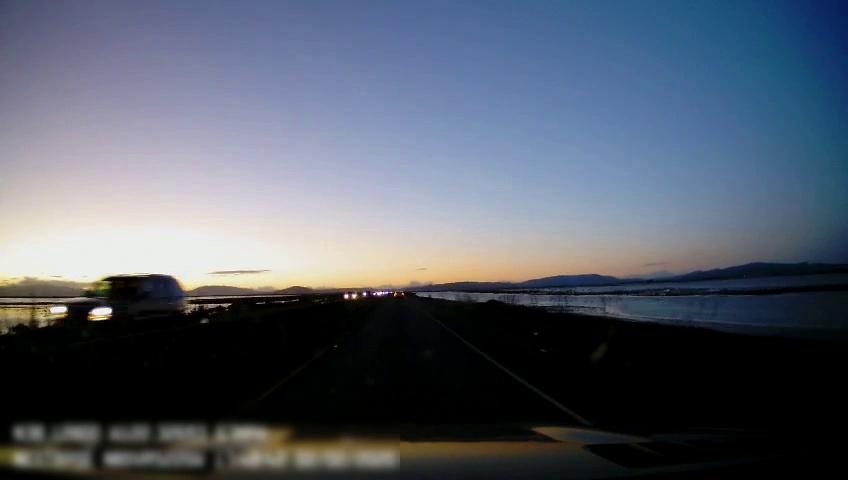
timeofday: Dusk/Dawn/Twilight
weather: Sunny
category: Drivable Space
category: Vehicles | Car
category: Vehicles | SUV
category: Vehicles | Car
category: Lanes | Current Lane
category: Lanes | Current Lane